Question: The code below plots of the sampling distribution of the mean and calculate 20 lots of 95% confidence intervals. How can I plot the confidence intervals on the histogram, as in the Photoshopped image below?
'''
# plot sampling distribution of mean -----------------------------------------------------------
set.seed(1)
population <- rnorm(10000, 3, 3)
population_mean <- mean(population)
my_sample <- sample(population, 100, replace = FALSE)
standard_error <- sqrt(var(my_sample)/length(my_sample))
sampling_distribution_of_mean <- rnorm(10000, mean = population_mean, sd = standard_error)
library(ggplot2)
ggplot(data.frame(x = sampling_distribution_of_mean), aes(x)) + geom_histogram() + geom_vline(xintercept = population_mean, color = "red")
# calculate 20 lots of 95% confidence intervals -----------------------------------------------------------
my_confidence_intervals <- function(){
my_sample <- sample(population, 100, replace = FALSE)
sample_mean <- mean(my_sample)
standard_error <- sqrt(var(my_sample)/length(my_sample))
margin_of_error <- 1.96*standard_error
mean_minus_margin_of_error <- sample_mean - margin_of_error
mean_plus_margin_of_error <- sample_mean + margin_of_error
c(mean_minus_margin_of_error, mean_plus_margin_of_error)
}
library(plyr)
llply(1:20, function(x) my_confidence_intervals())
'''

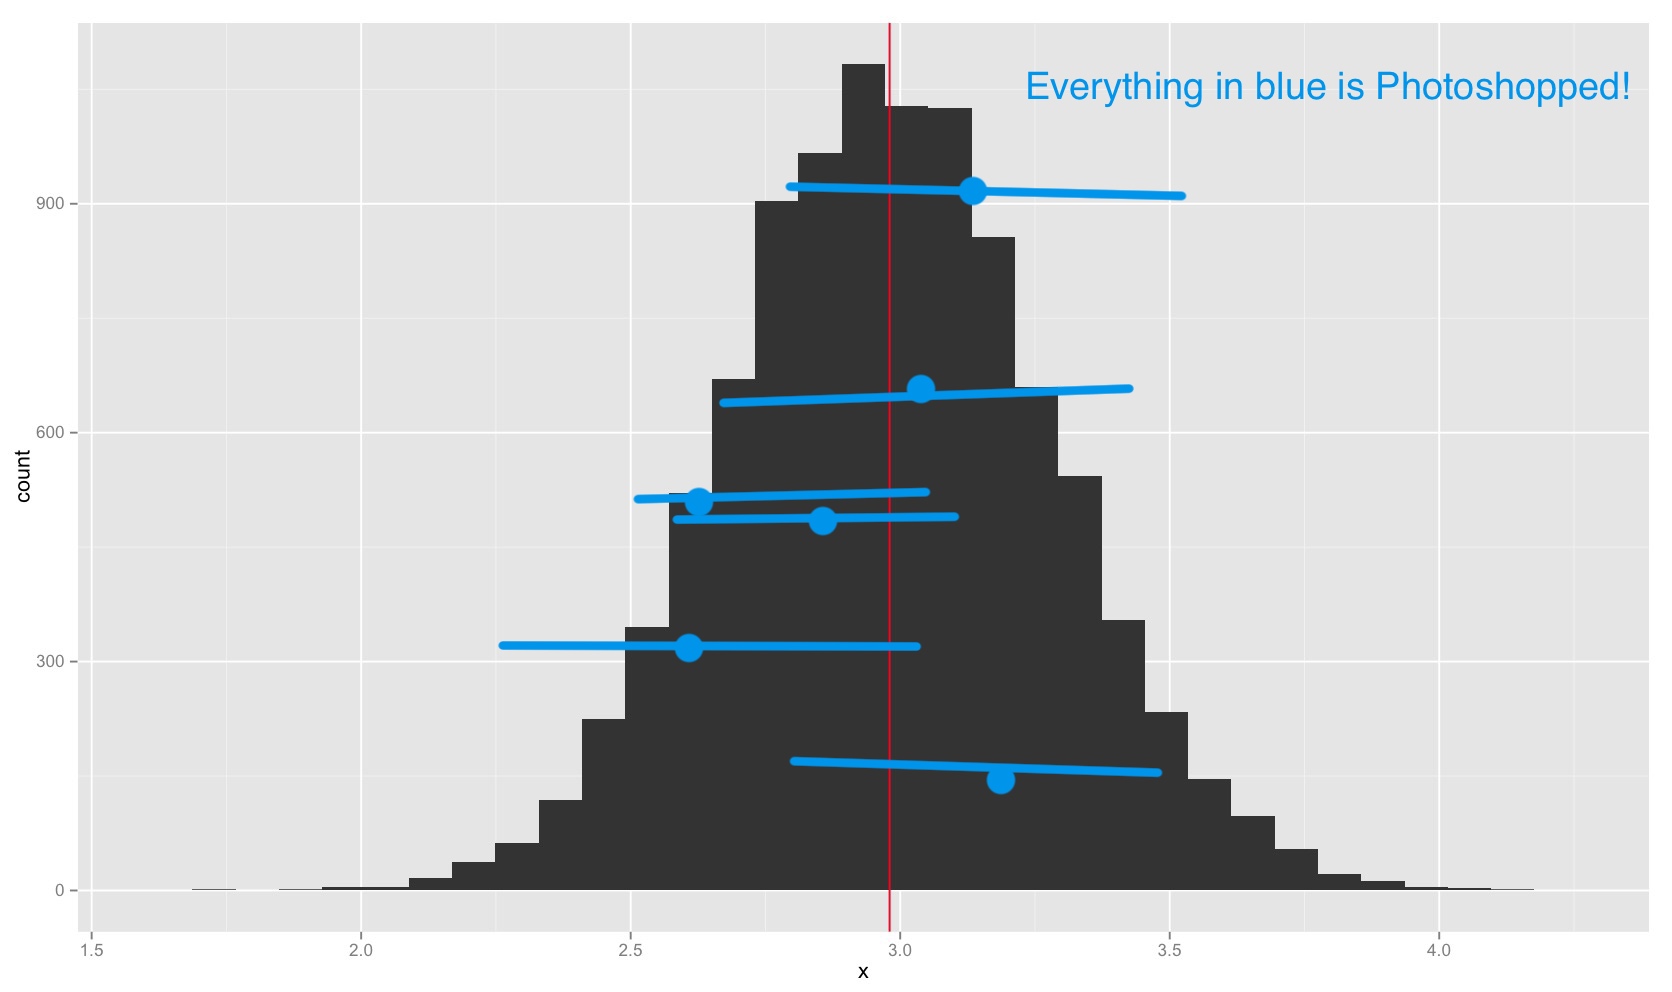
Answer: You would want to build a data.frame containing the intervals and then add a layer of horizontal error bars to plot them. First, i transform your ranges into a data.frame
'''
xx<-llply(1:20, function(x) my_confidence_intervals())
xx<-data.frame(y=1:20*50, x=do.call(rbind, xx))
'''
Now I add them to the plot
'''
ggplot(data.frame(x = sampling_distribution_of_mean), aes(x)) +
geom_histogram() +
geom_vline(xintercept = population_mean, color = "red") +
geom_errorbarh(aes(y=y, x=x.1, xmin=x.1, xmax=x.2), data=xx, col="#0094EA", size=1.2)
'''
which gives

Notice that i explicitly set y-values for each of the ranges when creating the data.frame.